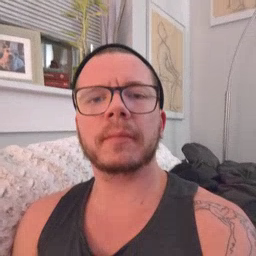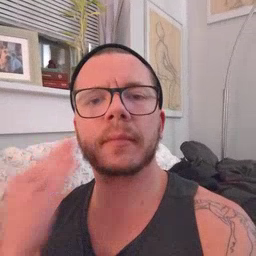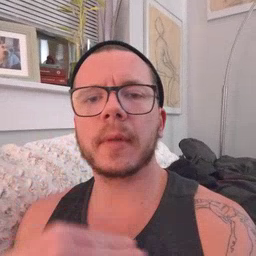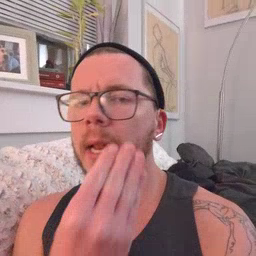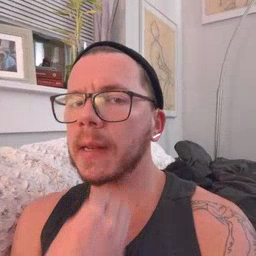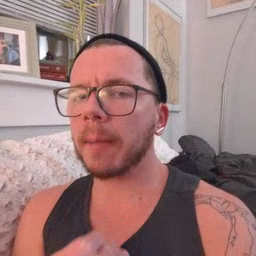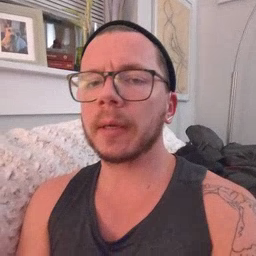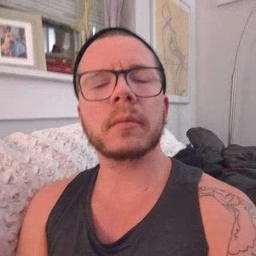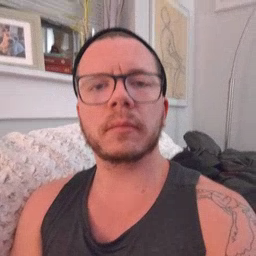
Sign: napkin